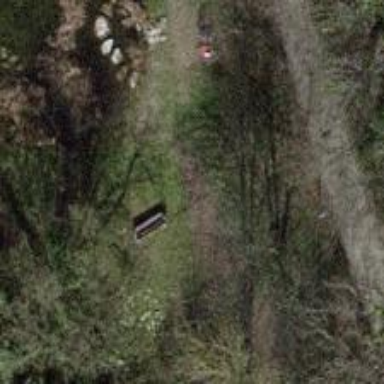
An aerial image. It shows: Bench.